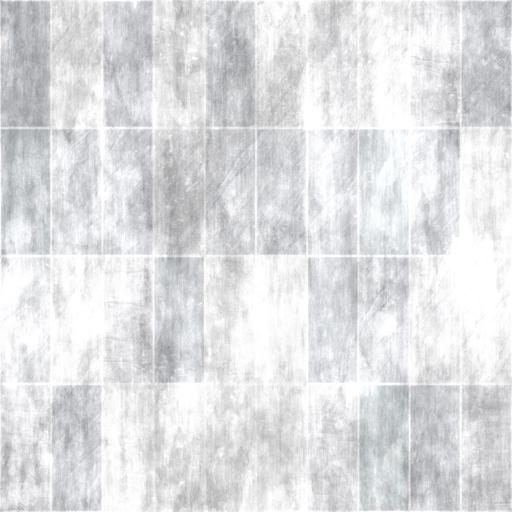
Tags: dirt dirty rough square tiled tiles white